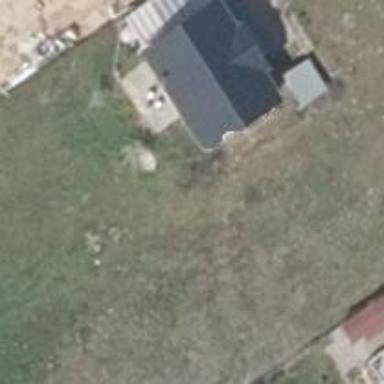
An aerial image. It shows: Detached building.